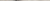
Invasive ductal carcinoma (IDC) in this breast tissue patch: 0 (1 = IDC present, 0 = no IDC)